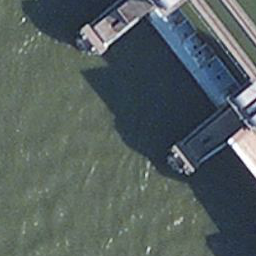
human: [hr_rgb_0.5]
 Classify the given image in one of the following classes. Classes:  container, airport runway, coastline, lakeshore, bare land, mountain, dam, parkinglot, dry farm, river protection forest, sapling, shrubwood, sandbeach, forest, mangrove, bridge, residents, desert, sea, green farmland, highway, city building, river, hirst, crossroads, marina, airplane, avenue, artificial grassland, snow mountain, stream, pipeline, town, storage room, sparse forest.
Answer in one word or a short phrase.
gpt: dam